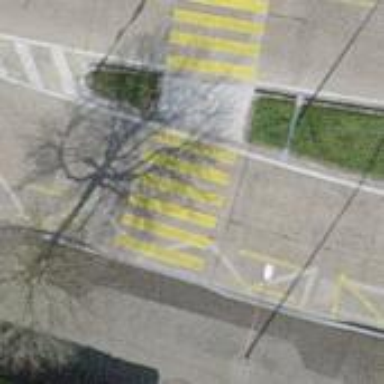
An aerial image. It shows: Marked crossing with zebra markings on the road.